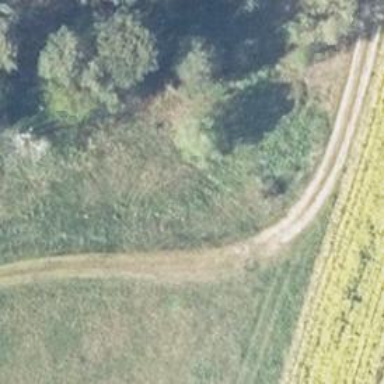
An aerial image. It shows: Track road with grade4 tracktype.